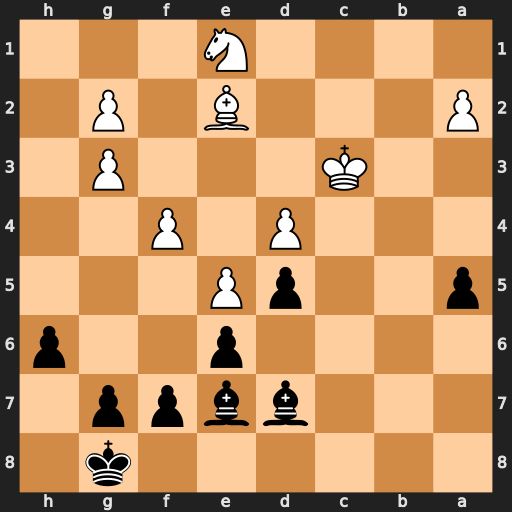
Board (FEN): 6k1/3bbpp1/4p2p/p2pP3/3P1P2/2K3P1/P3B1P1/4N3
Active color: b
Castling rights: -
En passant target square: -
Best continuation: Bb4+ Kd3 Bxe1